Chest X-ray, AP view. Patient: 18 years old, sex M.
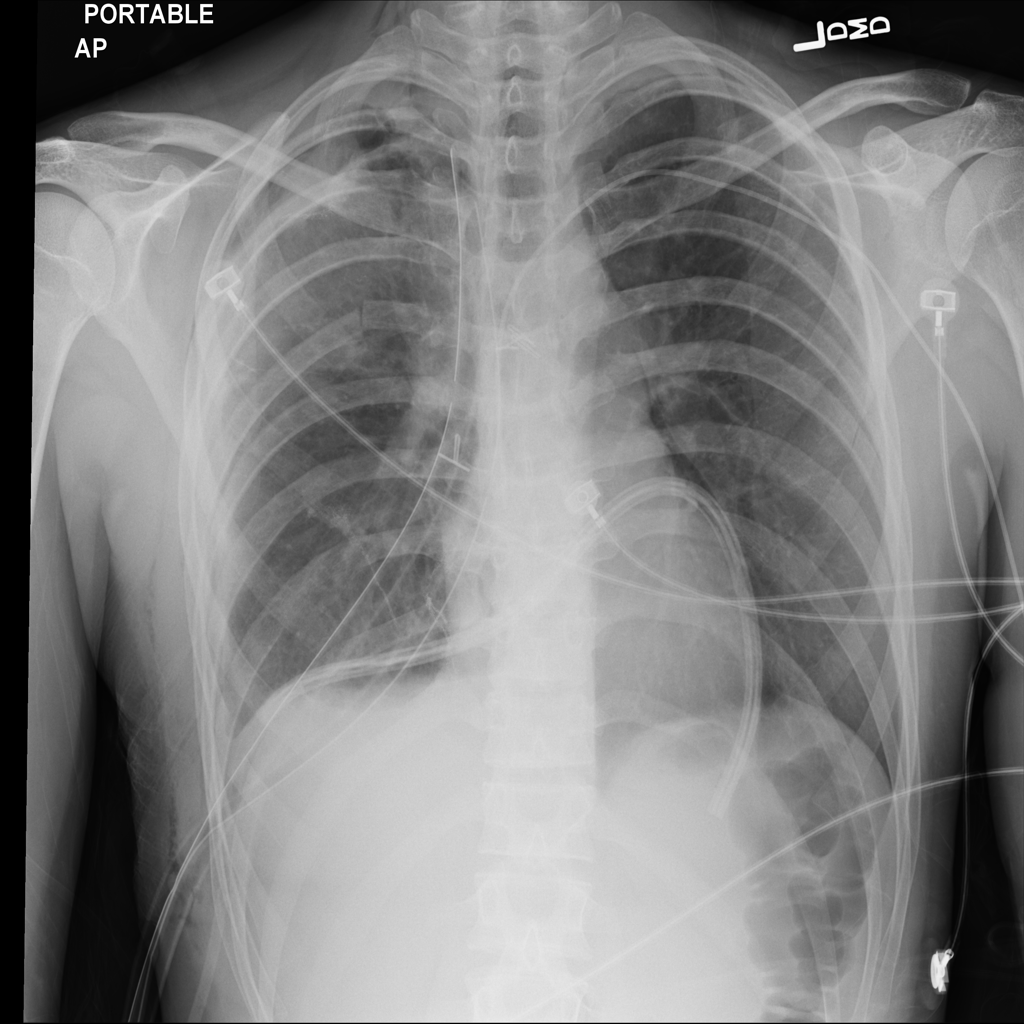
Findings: Effusion, Emphysema, Pneumothorax